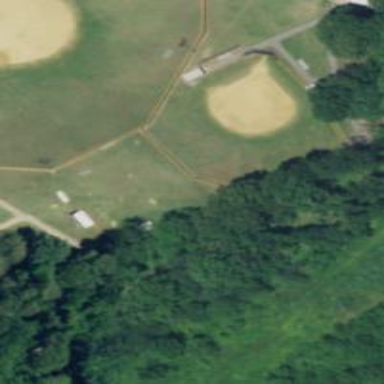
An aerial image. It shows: Baseball pitch for leisure and sports activities.